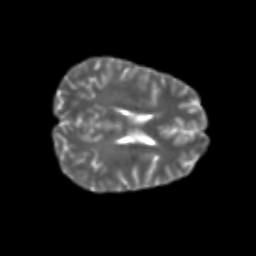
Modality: T2w
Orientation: axial
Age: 24
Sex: male
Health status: healthy
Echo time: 0.074 s